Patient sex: F
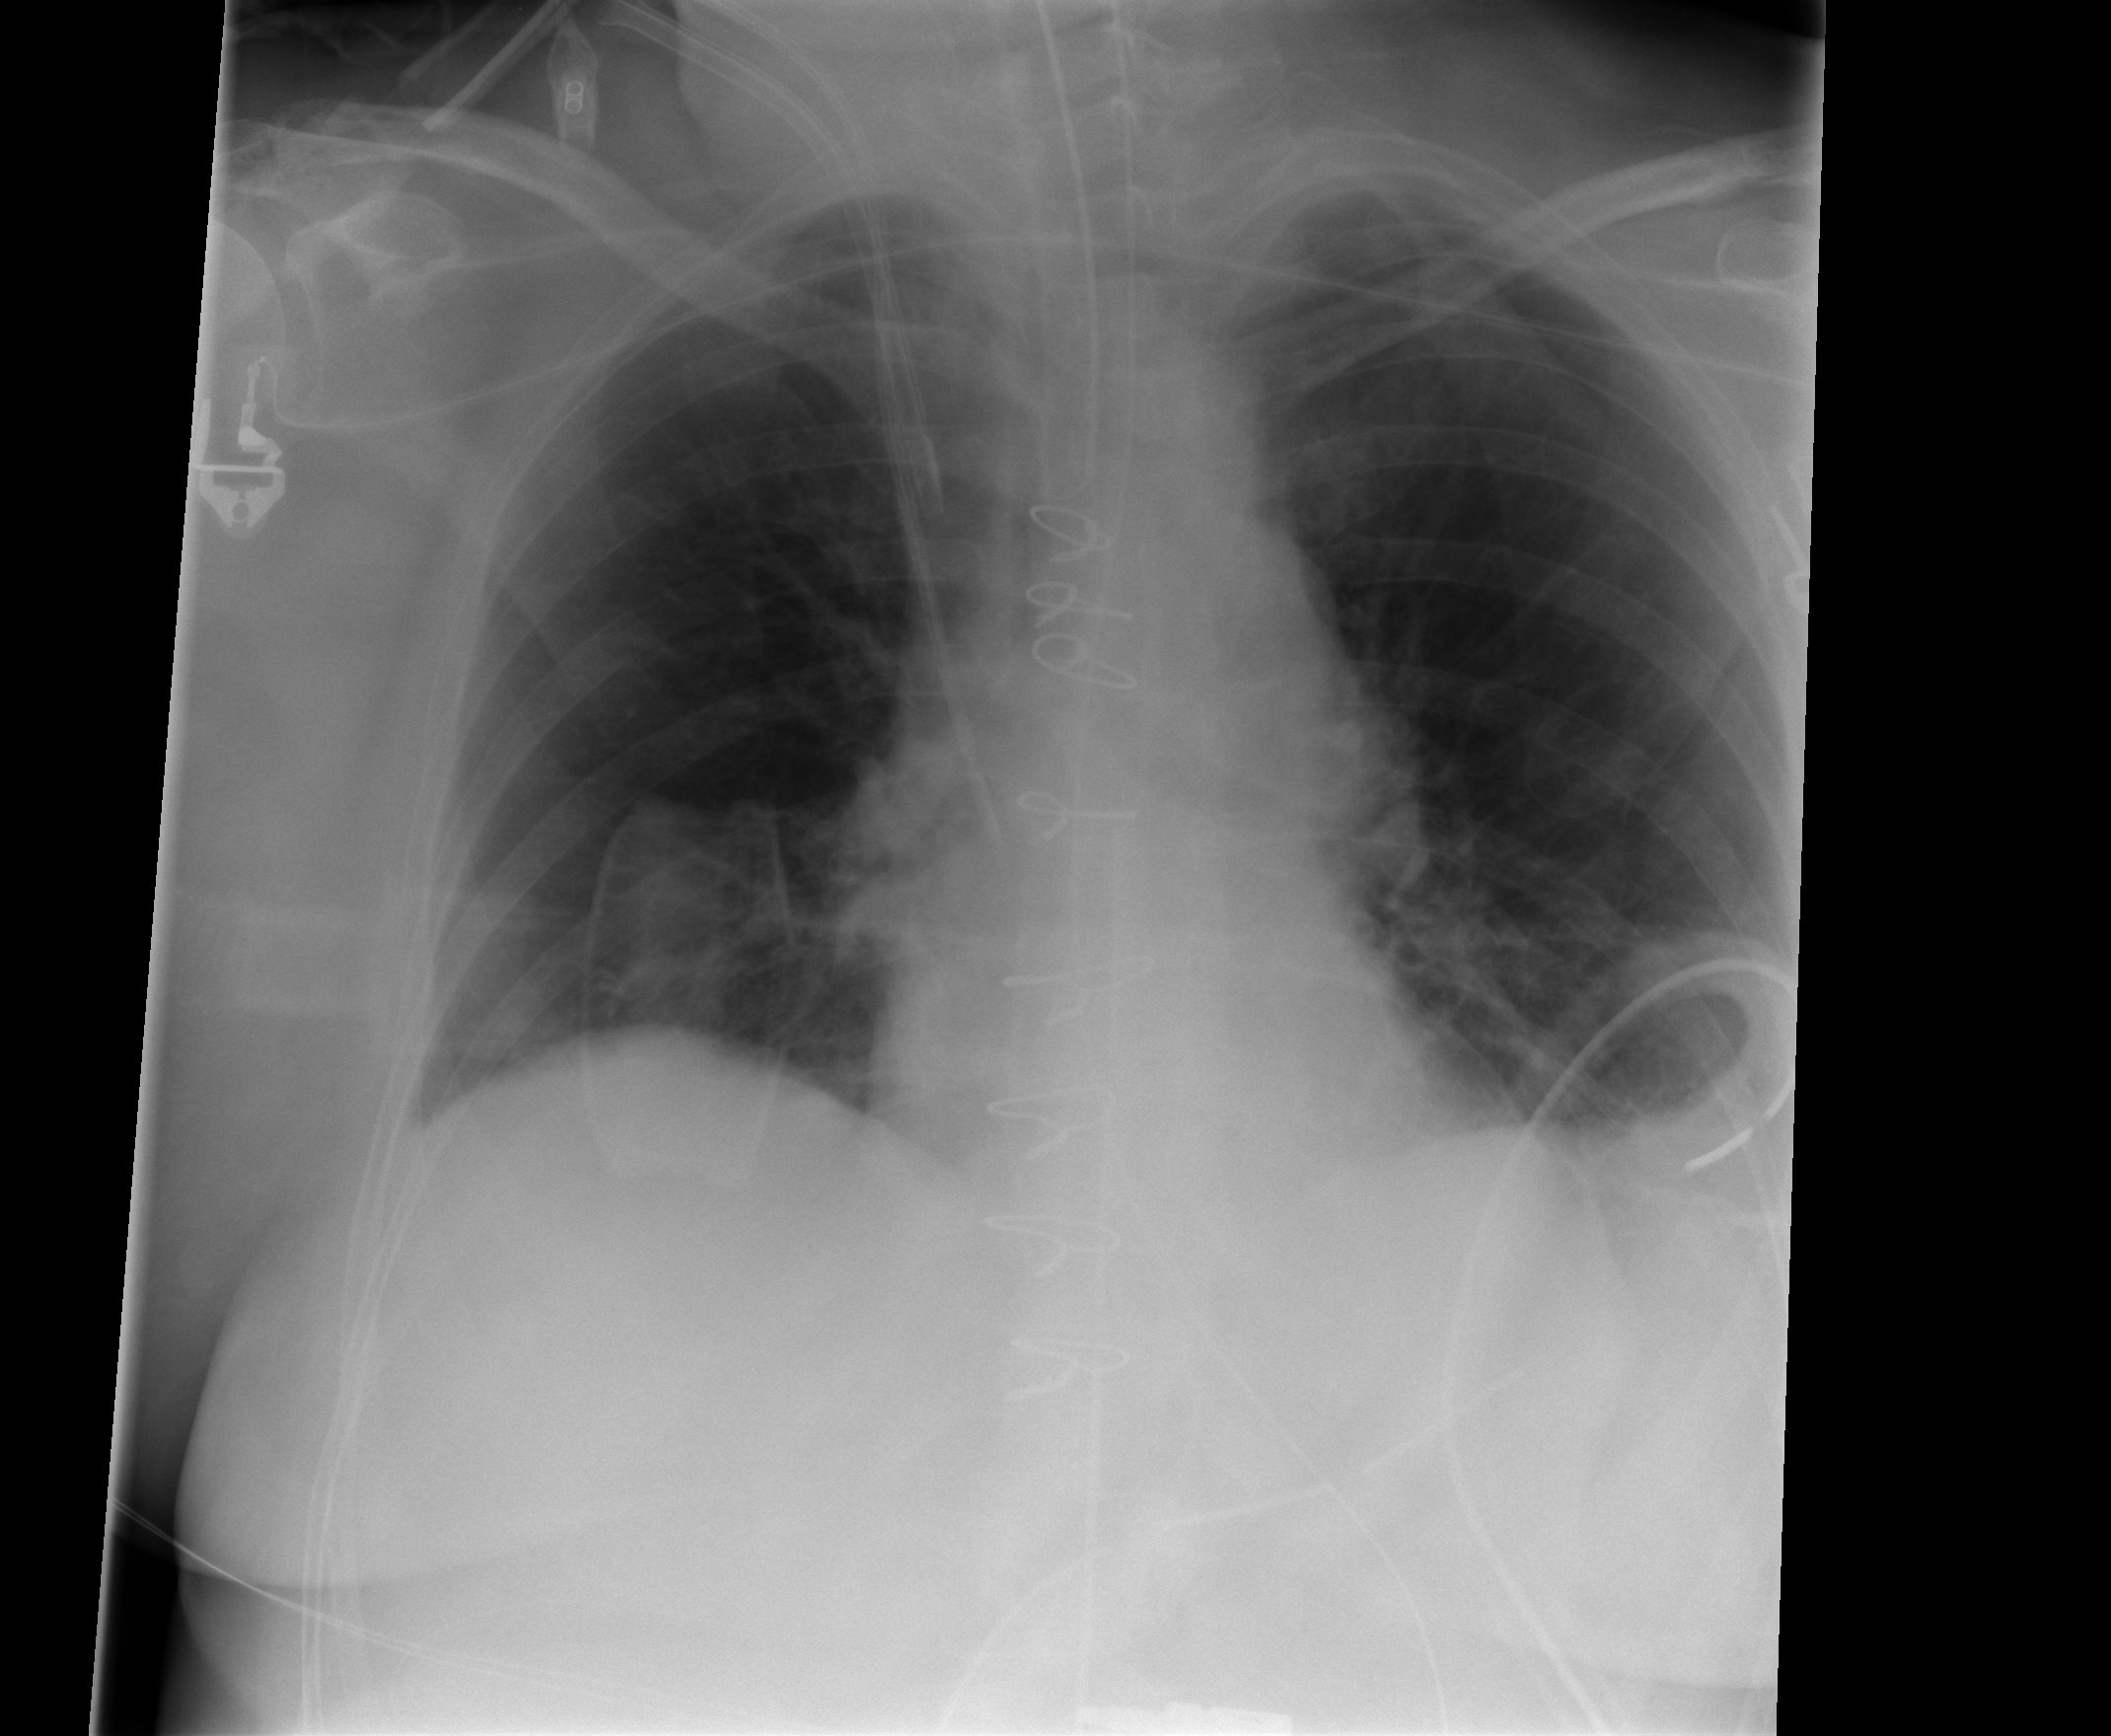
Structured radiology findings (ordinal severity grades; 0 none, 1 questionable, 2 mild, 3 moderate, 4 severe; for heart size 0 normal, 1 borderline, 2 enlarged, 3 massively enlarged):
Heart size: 0
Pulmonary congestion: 2
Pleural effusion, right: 0
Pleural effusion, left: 0
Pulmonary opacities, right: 0
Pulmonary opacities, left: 0
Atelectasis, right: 1
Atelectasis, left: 1